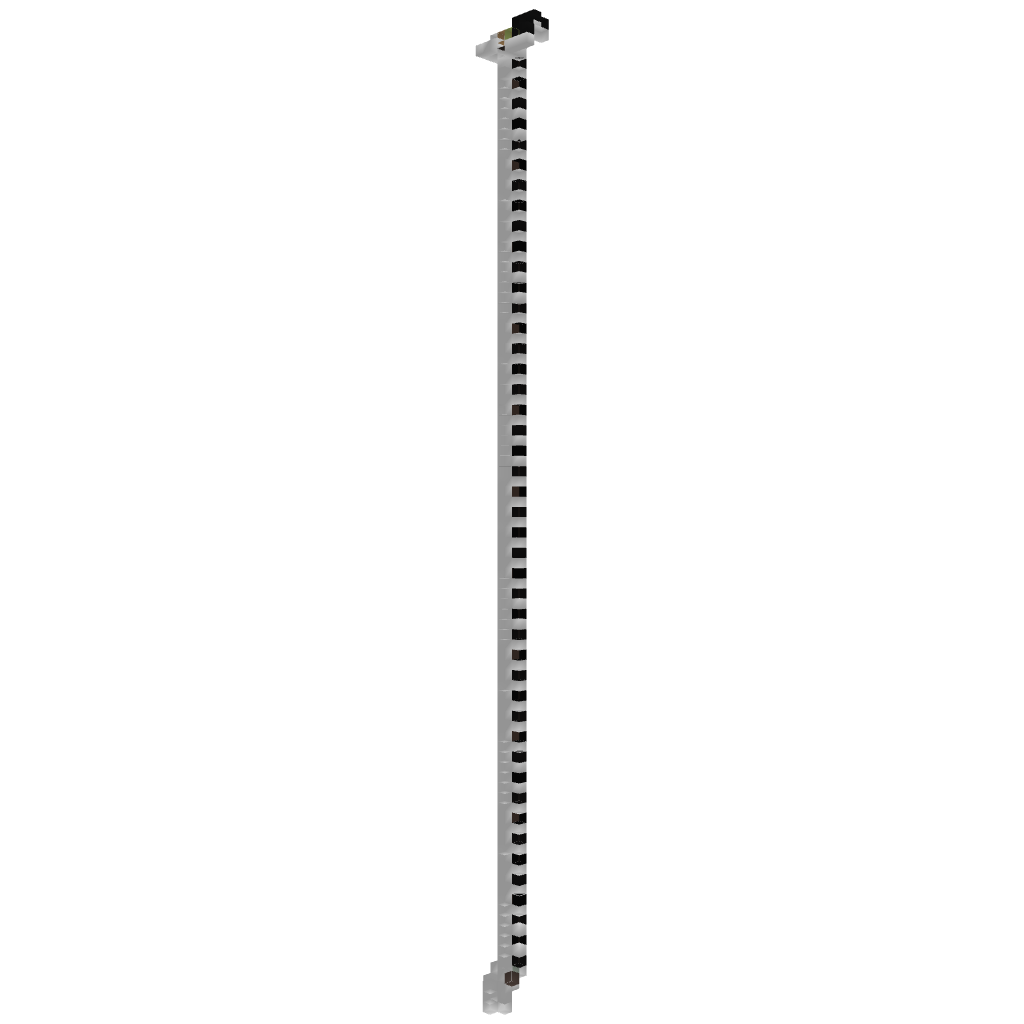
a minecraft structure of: Anvil Drop